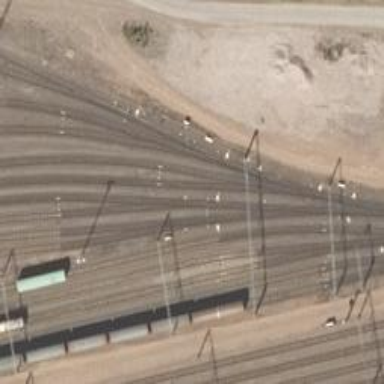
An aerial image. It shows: Railway signal.